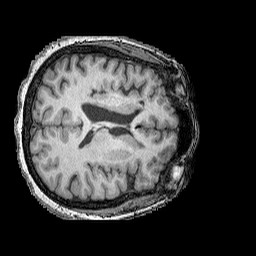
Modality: T1w
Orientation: axial
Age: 50
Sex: female
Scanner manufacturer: siemens
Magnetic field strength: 3 T
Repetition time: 2.25 s
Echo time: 0.00411 s